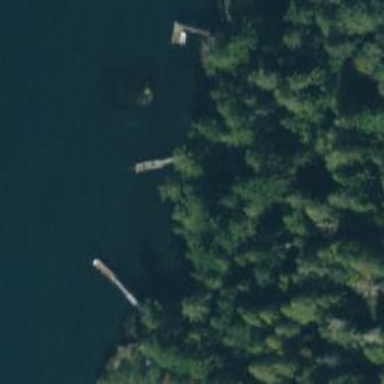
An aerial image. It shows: Man-made pier.